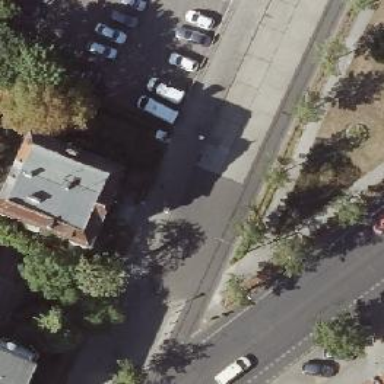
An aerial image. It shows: Taxi stand.